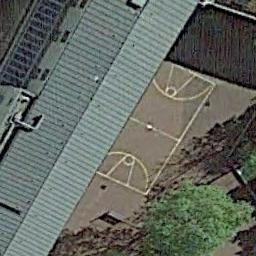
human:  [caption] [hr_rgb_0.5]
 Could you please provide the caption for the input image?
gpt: There is a basketball court between the blue building and some trees .

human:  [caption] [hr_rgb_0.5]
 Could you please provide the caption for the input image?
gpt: A basketball court on the vacant lot and a striped building beside .

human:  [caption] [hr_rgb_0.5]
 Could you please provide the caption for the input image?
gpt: There are two basketball courts, One of which is twice the size of the other .

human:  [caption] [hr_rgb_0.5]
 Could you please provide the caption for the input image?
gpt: Next to the buildings is one basketball court and some trees .

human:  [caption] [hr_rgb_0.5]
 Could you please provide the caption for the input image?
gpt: The building is next to the basketball courts .